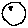
Label: moon